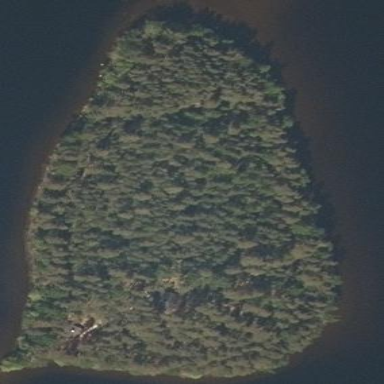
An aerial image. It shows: Islet surrounded by woodland.